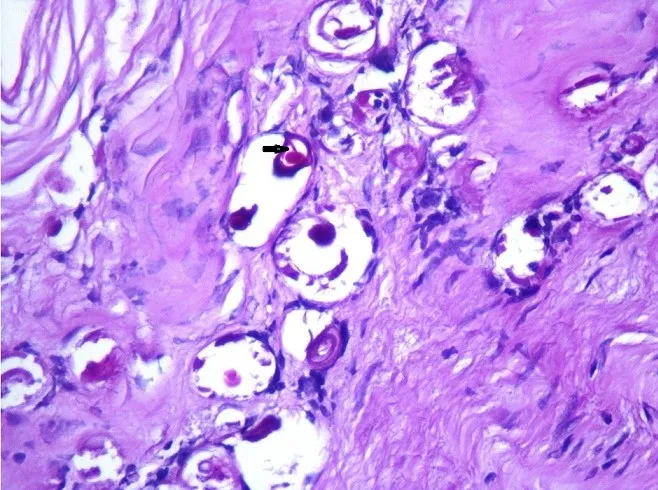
Colored eggs with periodic acid Schiff (PASx400).
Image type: pathology (pas)